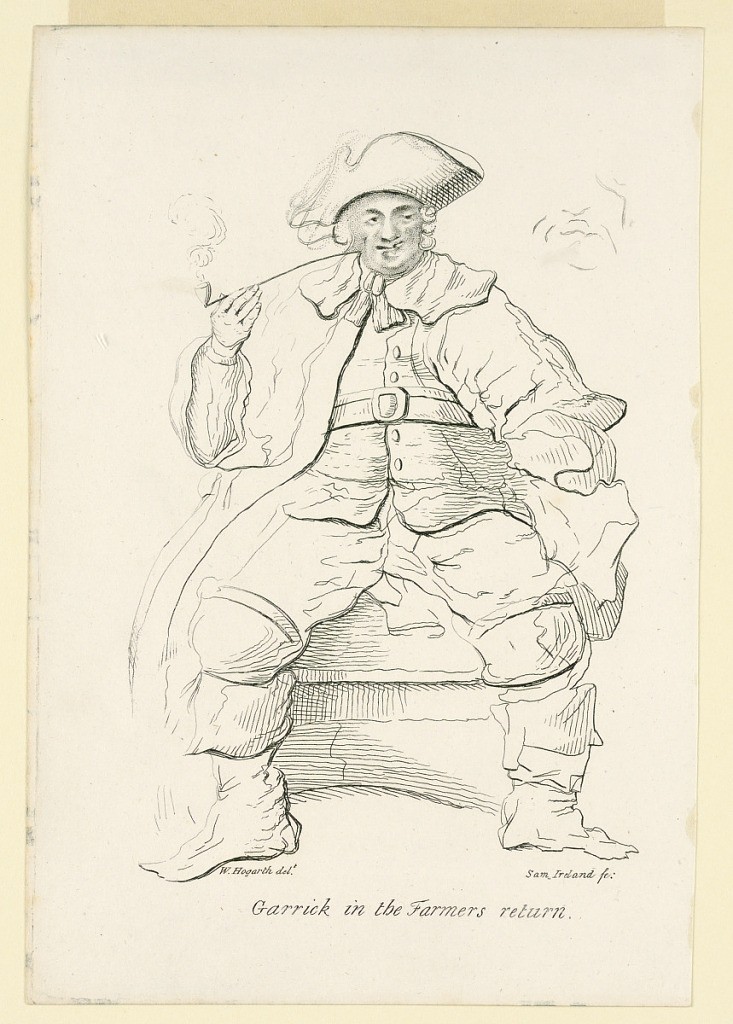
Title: Garrick in the "Farmer's Return"
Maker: Samuel Ireland, English, ca. 1744–1800
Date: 1794
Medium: Etching and aquatint on paper
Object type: Print
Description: Seated figure of a man in frontal view. He (garrick) is dressed as a farmer; in his right hand he holds a long pipe. Illustration for Ireland, "Graphic Illustrations…" I, 171.